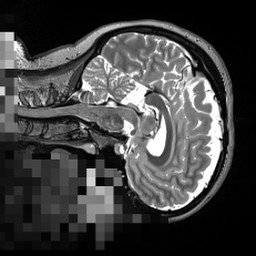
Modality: T2w
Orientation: sagittal
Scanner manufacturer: siemens
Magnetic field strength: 3 T
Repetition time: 3.2 s
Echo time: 0.564 s